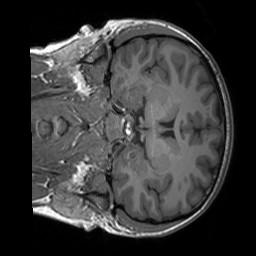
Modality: T1w
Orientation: coronal
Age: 21
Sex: female
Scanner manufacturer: siemens
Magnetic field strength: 3 T
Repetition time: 1.9 s
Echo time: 0.00252 s